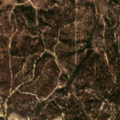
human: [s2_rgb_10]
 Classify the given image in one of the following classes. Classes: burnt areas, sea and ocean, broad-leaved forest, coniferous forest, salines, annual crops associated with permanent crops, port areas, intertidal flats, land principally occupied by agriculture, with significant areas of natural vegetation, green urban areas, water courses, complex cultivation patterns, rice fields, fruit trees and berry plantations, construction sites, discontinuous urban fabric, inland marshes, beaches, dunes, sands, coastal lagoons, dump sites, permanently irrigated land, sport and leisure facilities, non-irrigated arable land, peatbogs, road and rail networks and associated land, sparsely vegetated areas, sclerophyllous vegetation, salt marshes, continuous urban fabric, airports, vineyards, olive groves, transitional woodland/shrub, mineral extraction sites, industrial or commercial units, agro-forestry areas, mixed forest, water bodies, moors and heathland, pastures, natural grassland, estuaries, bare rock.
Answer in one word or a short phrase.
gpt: broad-leaved forest, transitional woodland/shrub